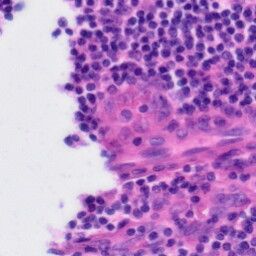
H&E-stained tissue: Tonsil